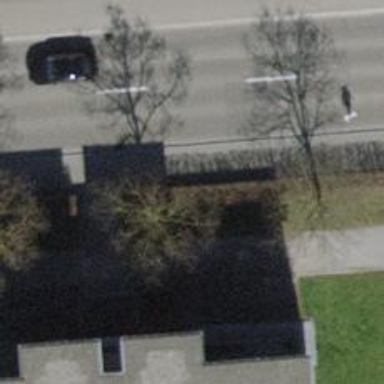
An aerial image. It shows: Tree-lined avenue.